Field crop: tomato
Growth stage: 2
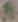
Species: solanum